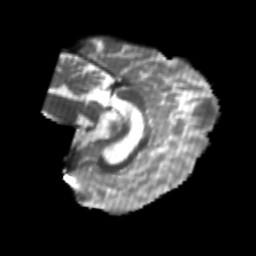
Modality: T2w
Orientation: sagittal
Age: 25
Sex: female
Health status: healthy
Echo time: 0.074 s